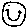
Label: smiley face